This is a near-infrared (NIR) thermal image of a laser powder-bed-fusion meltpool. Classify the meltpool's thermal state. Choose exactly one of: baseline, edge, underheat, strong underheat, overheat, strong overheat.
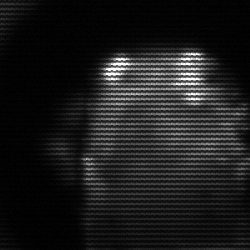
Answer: baseline